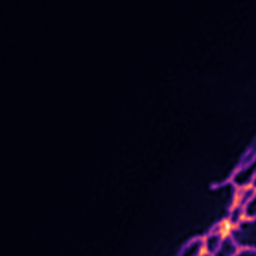
Label: Super-resolution ER image